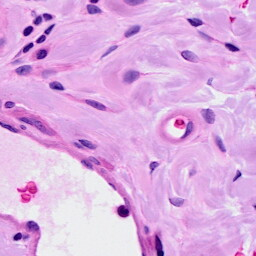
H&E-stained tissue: Ovarian